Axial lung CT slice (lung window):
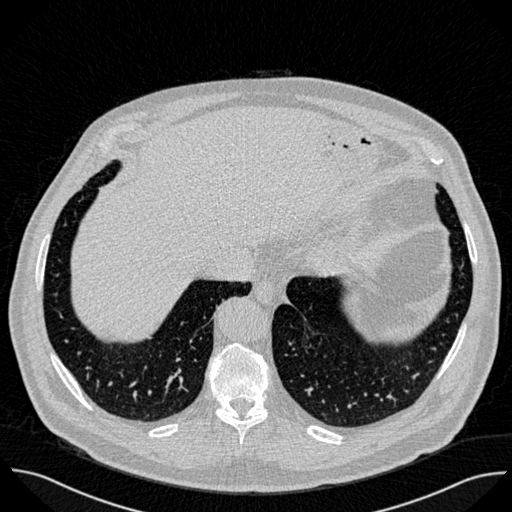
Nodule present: no